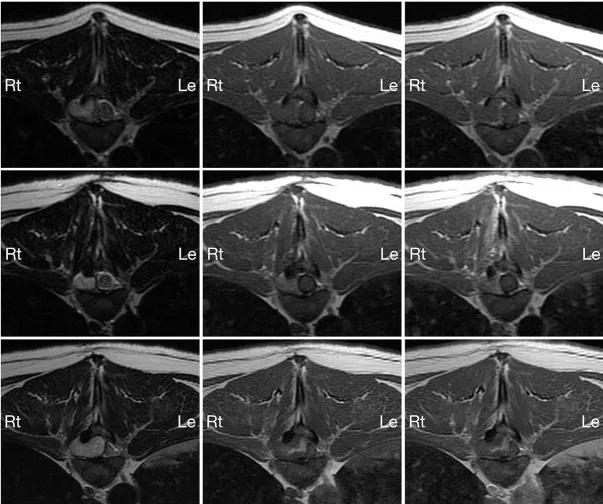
Transverse T2-weighted (left column) and pre- (middle column) and post-contrast T1W (right column) MRI images of a dog with extradural spinal epidermoid cyst; pre-operative (top row) and 2-month (middle row) or 28-month post-operative (bottom row) at the level of T9-T10 intervertebral disc space.
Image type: radiology (mri)